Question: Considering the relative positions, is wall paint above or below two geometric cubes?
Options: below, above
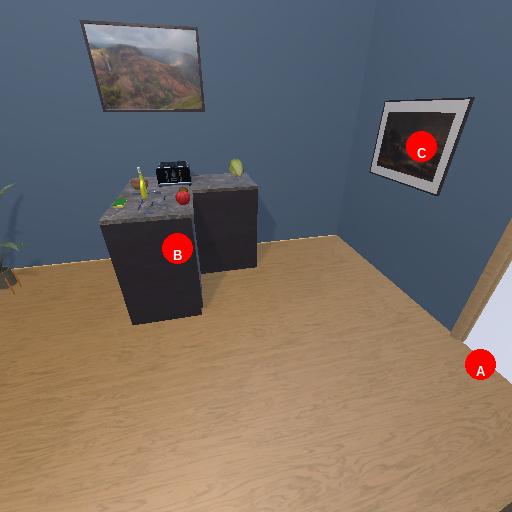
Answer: below